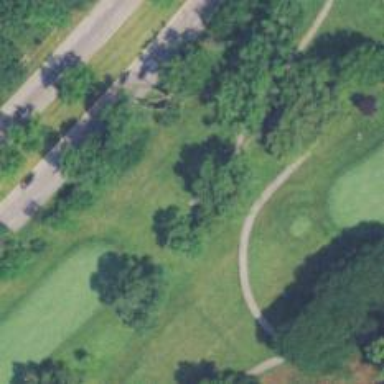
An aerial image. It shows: Golf tee.